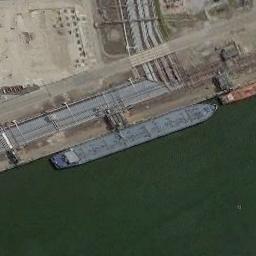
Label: ship